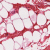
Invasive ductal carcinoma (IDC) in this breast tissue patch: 0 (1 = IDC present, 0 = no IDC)